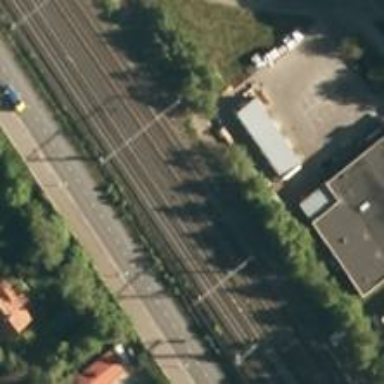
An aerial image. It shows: Railway track with continuous electrified contact line.